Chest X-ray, PA view. Patient: 45 years old, sex F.
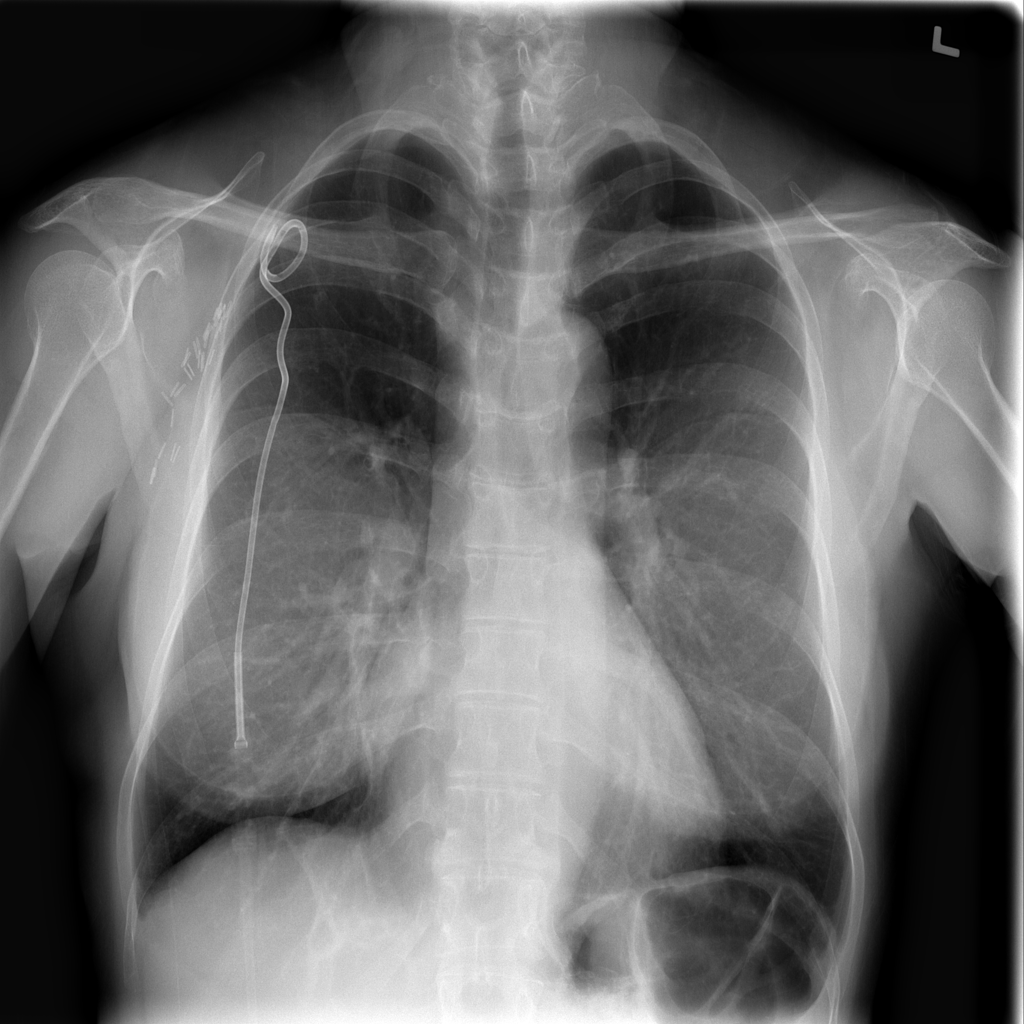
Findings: No Finding